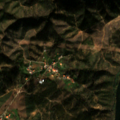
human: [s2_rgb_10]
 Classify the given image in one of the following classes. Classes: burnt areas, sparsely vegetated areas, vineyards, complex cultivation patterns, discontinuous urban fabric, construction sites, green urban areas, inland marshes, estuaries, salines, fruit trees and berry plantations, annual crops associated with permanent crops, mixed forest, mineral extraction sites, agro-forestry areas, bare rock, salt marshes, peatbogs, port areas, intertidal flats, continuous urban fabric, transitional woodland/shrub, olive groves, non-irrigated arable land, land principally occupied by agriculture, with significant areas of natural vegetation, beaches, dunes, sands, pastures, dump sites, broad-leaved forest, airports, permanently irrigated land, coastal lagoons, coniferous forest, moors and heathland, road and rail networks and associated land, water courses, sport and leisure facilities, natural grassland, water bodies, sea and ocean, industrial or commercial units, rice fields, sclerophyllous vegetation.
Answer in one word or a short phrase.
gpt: broad-leaved forest, transitional woodland/shrub